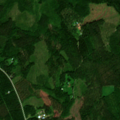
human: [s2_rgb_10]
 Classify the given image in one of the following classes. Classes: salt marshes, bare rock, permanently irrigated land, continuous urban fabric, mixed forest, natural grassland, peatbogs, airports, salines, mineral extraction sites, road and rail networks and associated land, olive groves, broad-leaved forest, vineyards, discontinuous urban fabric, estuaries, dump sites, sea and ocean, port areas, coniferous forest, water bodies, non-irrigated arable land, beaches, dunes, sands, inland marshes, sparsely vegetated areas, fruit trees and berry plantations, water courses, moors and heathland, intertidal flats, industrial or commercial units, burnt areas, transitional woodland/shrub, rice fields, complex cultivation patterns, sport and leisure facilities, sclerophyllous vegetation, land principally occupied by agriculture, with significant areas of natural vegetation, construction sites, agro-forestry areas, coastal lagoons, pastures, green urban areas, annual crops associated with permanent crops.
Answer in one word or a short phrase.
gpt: coniferous forest, mixed forest, transitional woodland/shrub